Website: home-depot
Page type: review-order
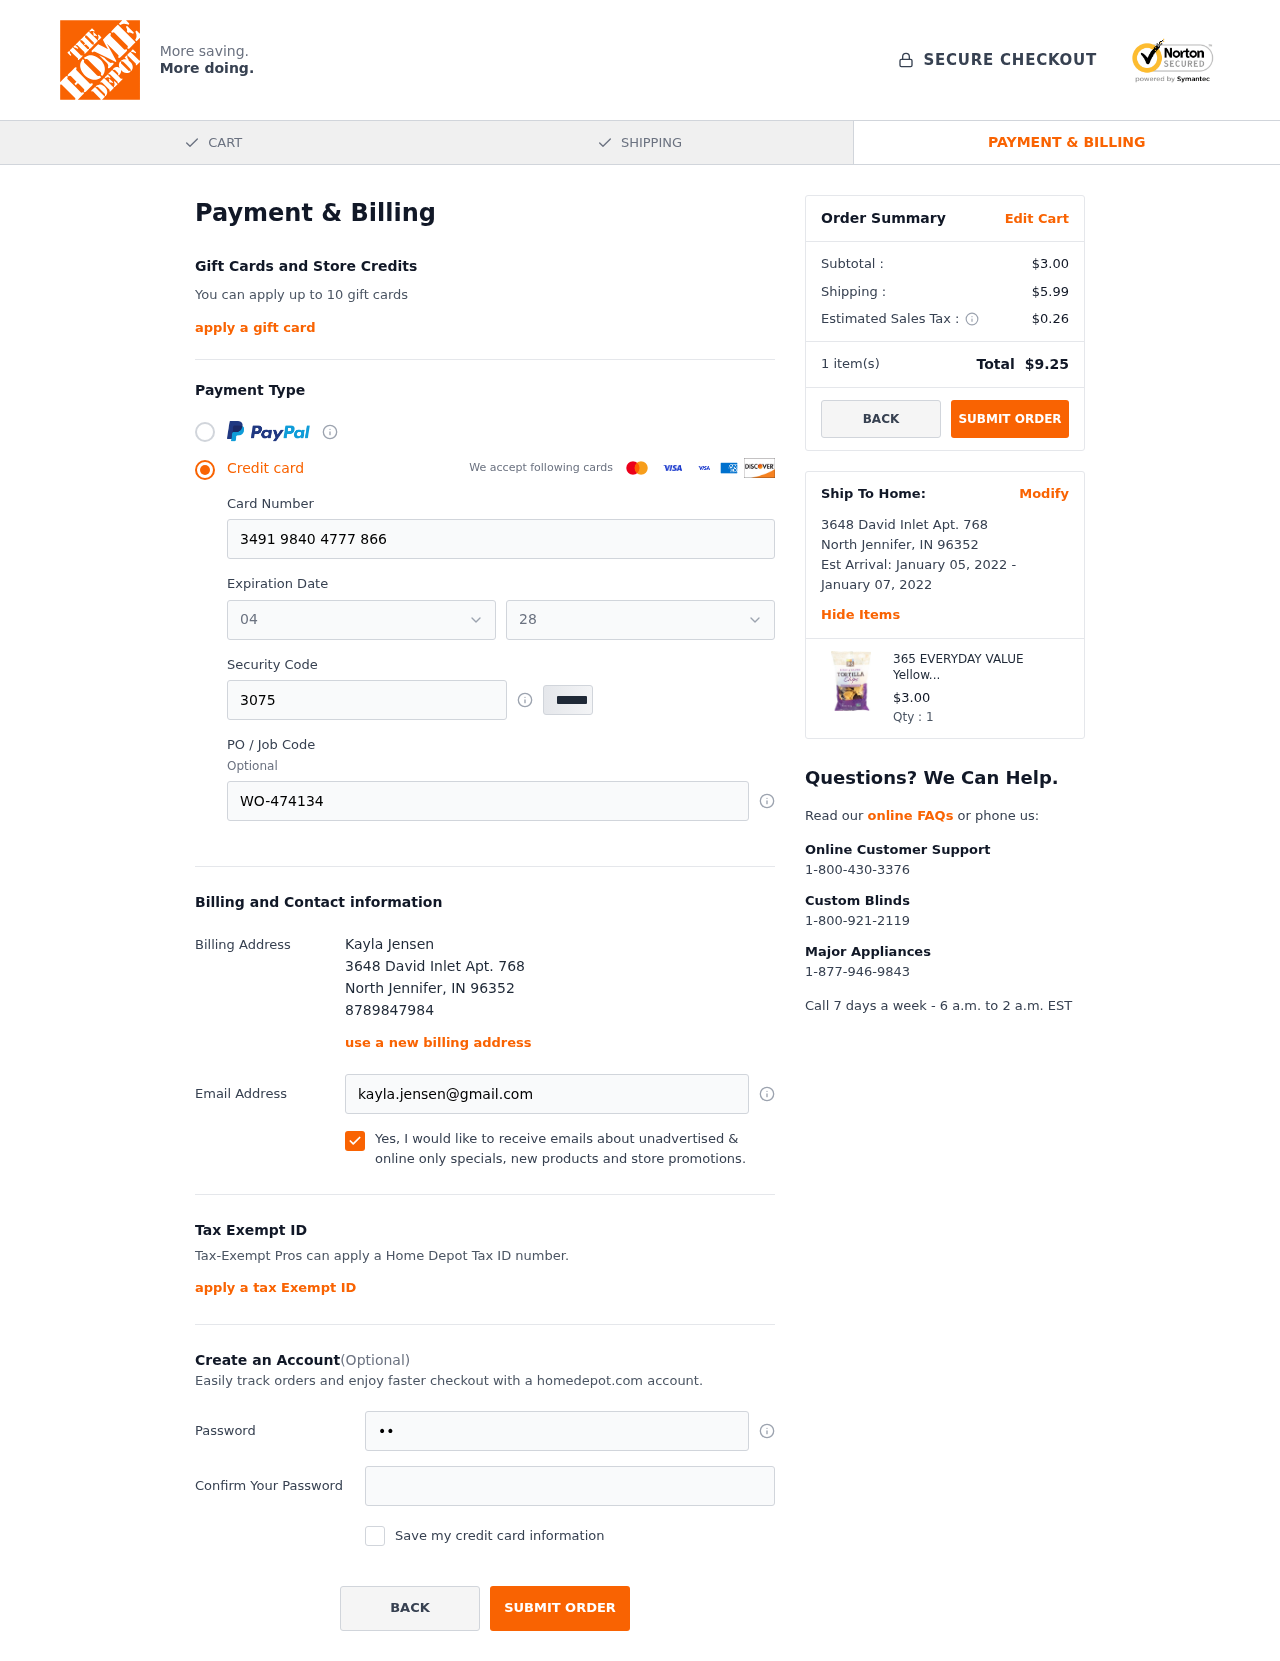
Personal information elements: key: PII_CARD_EXPIRY_MONTH
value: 04
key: PII_CARD_EXPIRY_YEAR
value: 28
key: PII_CITY
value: North Jennifer
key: PII_FULLNAME
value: Kayla Jensen
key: PII_PHONE
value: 8789847984
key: PII_POSTCODE
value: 96352
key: PII_STATE_ABBR
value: IN
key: PII_STREET
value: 3648 David Inlet Apt. 768
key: PII_CARD_NUMBER
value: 3491 9840 4777 866
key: PII_CARD_CVV
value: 3075
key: PII_JOB_CODE
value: WO-474134
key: PII_EMAIL
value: kayla.jensen@gmail.com
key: PII_STREET2
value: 3648 David Inlet Apt. 768
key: PII_POSTCODE2
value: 96352
Product elements: key: PRODUCT1_NAME
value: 365 EVERYDAY VALUE Yellow And Blue Corn Tortilla Chips, 16 OZ
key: PRODUCT1_PRICE
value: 3
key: PRODUCT1_QUANTITY
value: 1
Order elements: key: ORDER_SUBTOTAL
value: $3.00
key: ORDER_SHIPPING_COST
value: $5.99
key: ORDER_TAX
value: $0.26
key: ORDER_NUM_ITEMS
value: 1
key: ORDER_TOTAL
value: $9.25
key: ORDER_SHIPPING_DATE
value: January 05, 2022
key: ORDER_DELIVERY_DATE
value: January 07, 2022